Question: I have created a 'wcf' service, but when I run , then it show error like this.

I have change the name class and interface name using rename tool.
Here is code for service.cs class
'''
public class MyTest : MyServices
{
public string MyTask1(string a)
{
return "Hello " + a;
}
public string MyTask2(DataContract1 dc)
{
return "Hello " + dc.fname;
}
}
'''
Here is the code for my interface :
'''
[ServiceContract]
public interface MyServices
{
[OperationContract]
string MyTask1(string myValue);
[OperationContract]
string MyTask2(DataContract1 dcValue);
}
// Use a data contract as illustrated in the sample below to add composite types to service operations.
[DataContract]
public class DataContract1
{
string firstName;
string lastName;
[DataMember]
public string fname
{
get { return firstName; }
set { firstName = value; }
}
public string lname
{
get { return lastName; }
set { lastName = value; }
}
}
'''
I have edited my web.config file, and added these lines (I read it in black book)
'''
<service name="Service" behaviorConfiguration="ServiceBehavior">
<!--Service EndPoints-->
<endpoint address="" binding="wsHttpBinding" contract="MyServices">
<identity>
<dns value="localhost"/>
</identity>
</endpoint>
<endpoint address="mex" binding="mexHttpBinding" contract="IMetadatExchange"/>
</service>
'''
Here is my system.servicemodel code
'''
<system.serviceModel>
<services>
<!-- My Custimization -->
<service name="Service" behaviorConfiguration="ServiceBehavior">
<!--Service EndPoints-->
<endpoint address="" binding="wsHttpBinding" contract="MyServices">
<identity>
<dns value="localhost"/>
</identity>
</endpoint>
<endpoint address="mex" binding="mexHttpBinding" contract="IMetadatExchange"/>
</service>
</services>
<behaviors>
<serviceBehaviors>
<behavior name="ServiceBehavior">
<!-- To avoid disclosing metadata information, set the values below to false before deployment -->
<serviceMetadata httpGetEnabled="true" httpsGetEnabled="true"/>
<!-- To receive exception details in faults for debugging purposes, set the value below to true. Set to false before deployment to avoid disclosing exception information -->
<serviceDebug includeExceptionDetailInFaults="false"/>
</behavior>
</serviceBehaviors>
</behaviors>
<protocolMapping>
<add binding="basicHttpsBinding" scheme="https"/>
</protocolMapping>
<serviceHostingEnvironment aspNetCompatibilityEnabled="true" multipleSiteBindingsEnabled="true"/>
</system.serviceModel>
'''
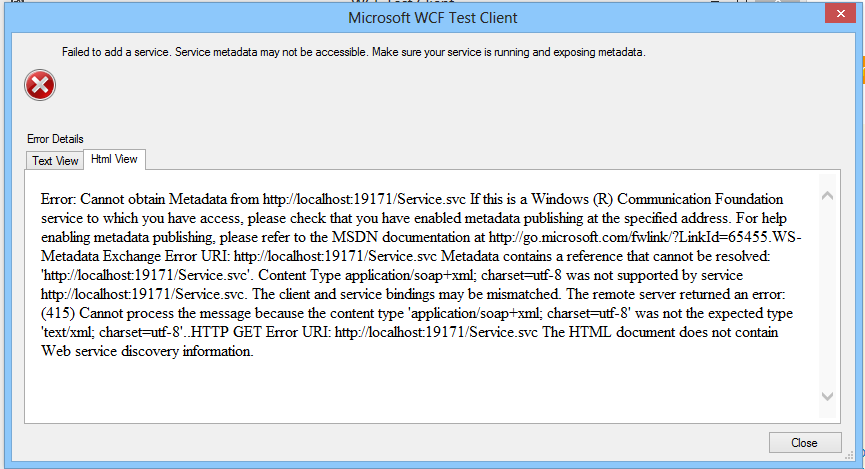
Answer: Spelling mistake I guess..
'''
IMetadatExchange -- > IMetadataExchange
<endpoint address="mex" binding="mexHttpBinding" contract="IMetadatExchange"/>
'''
try this...
'''
<system.serviceModel>
<services>
<!-- My Custimization -->
<service name="Service" behaviorConfiguration="ServiceBehavior">
<!--Service EndPoints-->
<endpoint address="" binding="wsHttpBinding" contract="MyServices">
<identity>
<dns value="localhost"/>
</identity>
</endpoint>
<endpoint address="mex"
binding="mexHttpBinding"
contract="IMetadataExchange" />
</service>
</services>
<behaviors>
<serviceBehaviors>
<behavior name="ServiceBehavior">
<!-- To avoid disclosing metadata information, set the values below to false before deployment -->
<serviceMetadata httpGetEnabled="true" httpsGetEnabled="true"/>
<!-- To receive exception details in faults for debugging purposes, set the value below to true. Set to false before deployment to avoid disclosing exception information -->
<serviceDebug includeExceptionDetailInFaults="false"/>
</behavior>
</serviceBehaviors>
</behaviors>
<protocolMapping>
<add binding="basicHttpsBinding" scheme="https"/>
</protocolMapping>
<serviceHostingEnvironment aspNetCompatibilityEnabled="true" multipleSiteBindingsEnabled="true"/>
</system.serviceModel>
'''